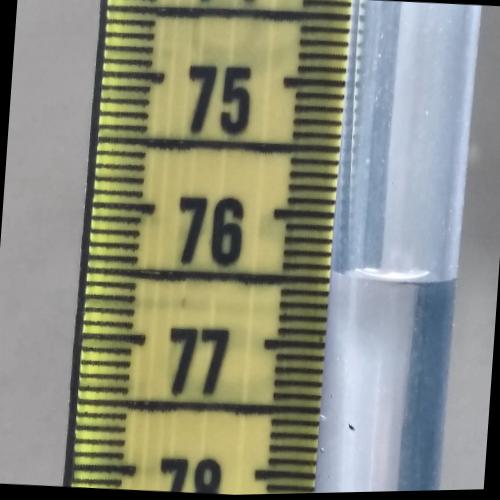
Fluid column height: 76.5 cm